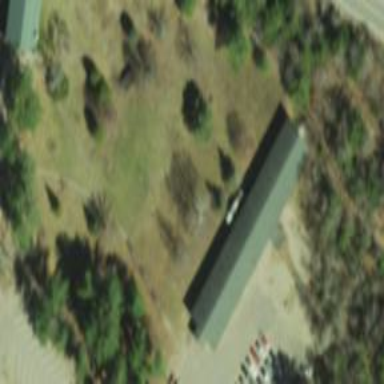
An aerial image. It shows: Dormitory building.